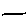
Label: line